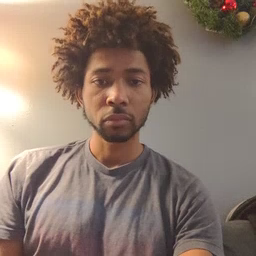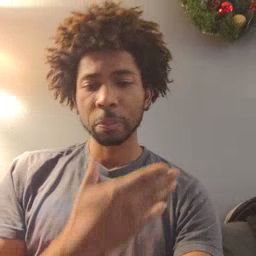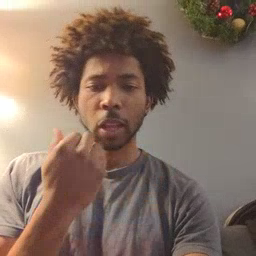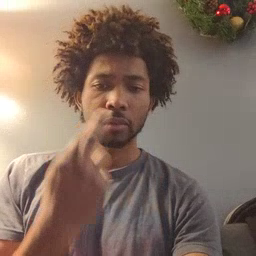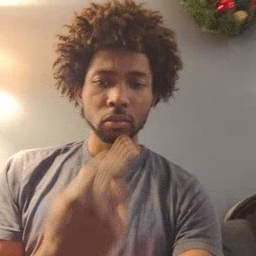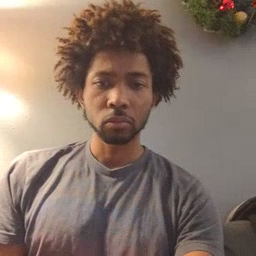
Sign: beside